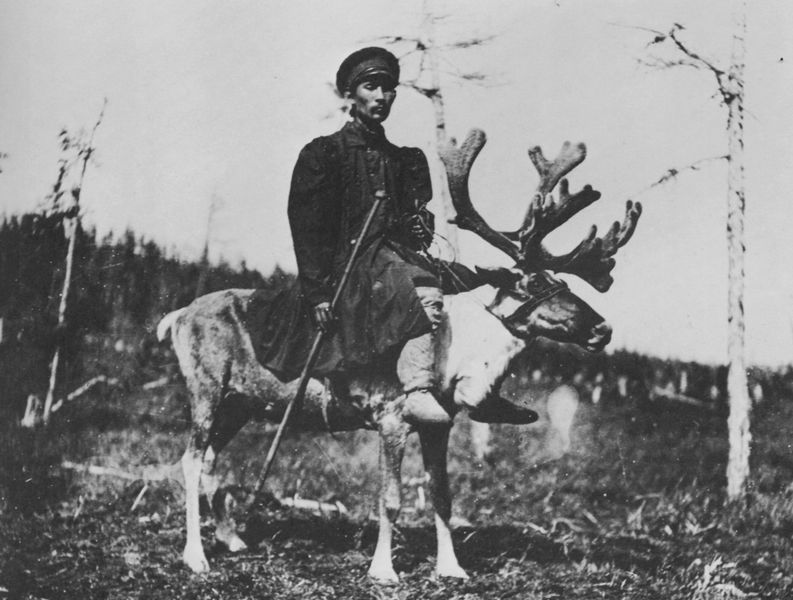
Titel: Das Rentier, eine Methode in Sibirien zu reisen
Künstler: Russischer Photograph
Standort: Paris
Institution: Musée de l'Homme
Schlagwörter: baum, himmel, kopf, mann, weiß, bäume, landschaft, menschen, frau, hut, schwarz, blick, tier, wiese, hose, mütze, birken, horizont, weite, mantel, pose, wald, arbeit, reiter, stock, hufe, reiten, steigbügel, stab, russland, grenze, stämme, steppe, foto, fotografie, asien, uniform, soldat, waffe, offizier, stiefel, geweih, ren, gehörn, elch, tundra, finnland, rentier, endne, fofo, lappland, lettland, reitstock, teri